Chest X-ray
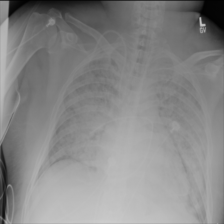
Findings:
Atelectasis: negative
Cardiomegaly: negative
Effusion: negative
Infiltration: negative
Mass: negative
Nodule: negative
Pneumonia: negative
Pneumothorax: negative
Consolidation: negative
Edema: negative
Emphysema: negative
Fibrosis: negative
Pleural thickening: negative
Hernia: negative